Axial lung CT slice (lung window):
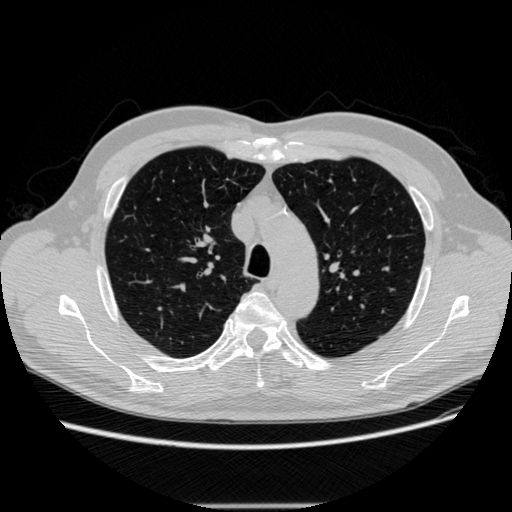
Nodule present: no